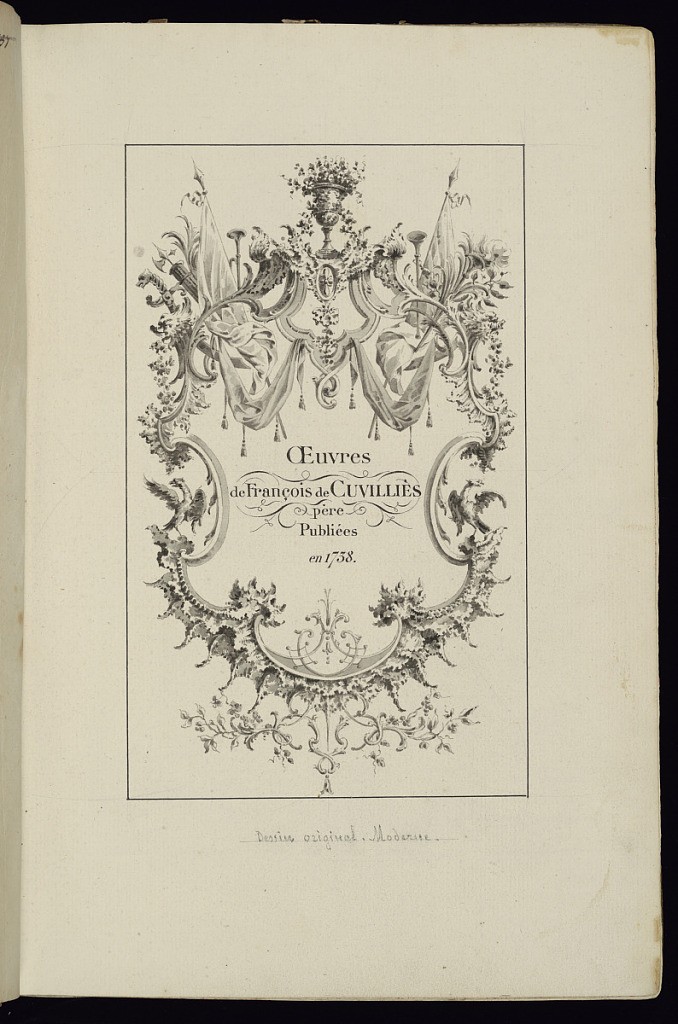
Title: Title Page
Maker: François de Cuvilliés the Elder, Belgian, 1695 - 1768
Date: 1908
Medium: Pen and ink, brush and wash on paper
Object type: Drawing
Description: Symmetrical composition of cartouche displaying elements of battle. At top, urn with leafy arrangements flanked by horns, flags and banners decorated with tassels. Eagles at either side of cartouche, arabesque design below. Framing outline.